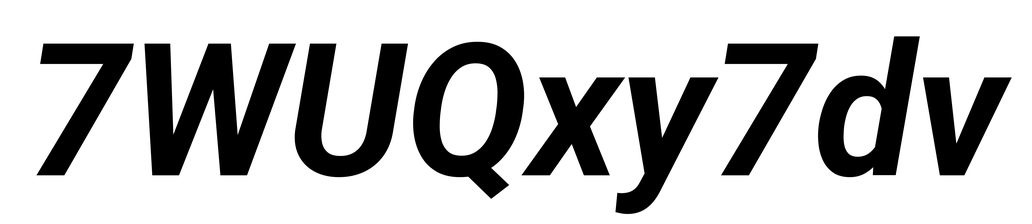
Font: Roboto-Italic_Bold_Italic